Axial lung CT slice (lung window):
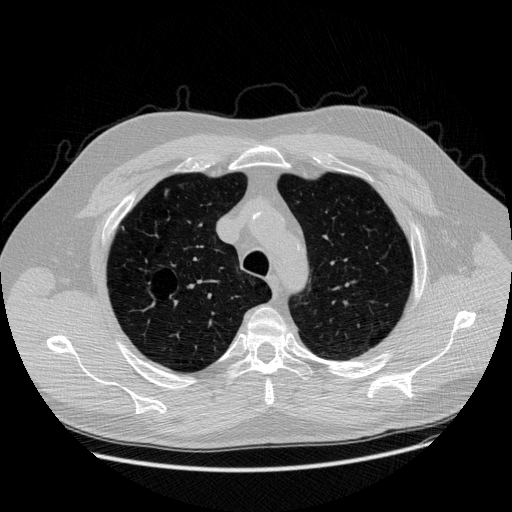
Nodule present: yes
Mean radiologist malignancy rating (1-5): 3